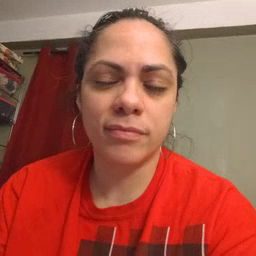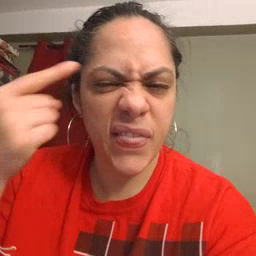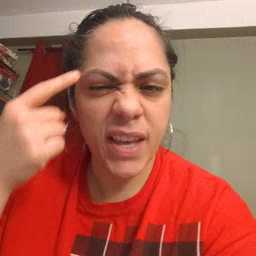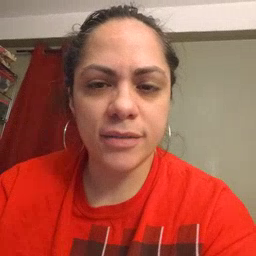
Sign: think